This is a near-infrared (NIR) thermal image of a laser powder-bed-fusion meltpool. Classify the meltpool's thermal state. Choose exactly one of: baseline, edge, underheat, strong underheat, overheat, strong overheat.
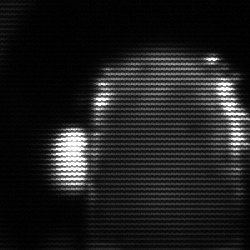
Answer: baseline